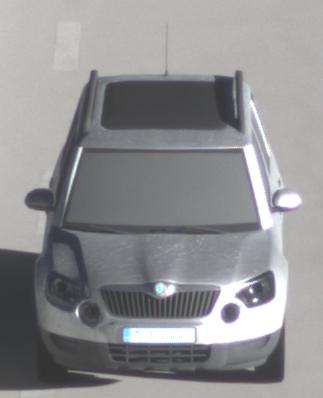
Make: Skoda
Model: Yeti 1.2 TSI
Detailed model: Yeti
Model produced from: 2009/11
Model produced until: 2011/10
Doors: 5
Color: white
Road condition: dry road
Daytime: morning or afternoon
Contrast: high contrast